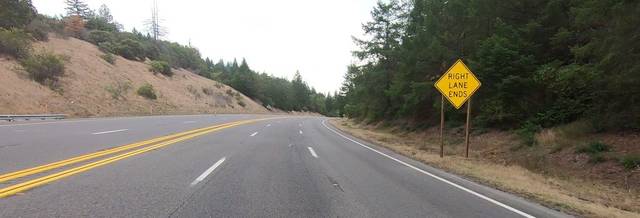
Region: United States
Coordinates: 40.129, -123.8